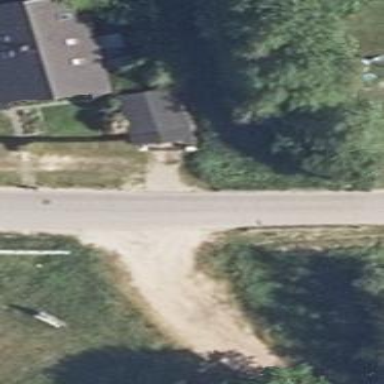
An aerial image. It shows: Asphalt tertiary road without sidewalk.